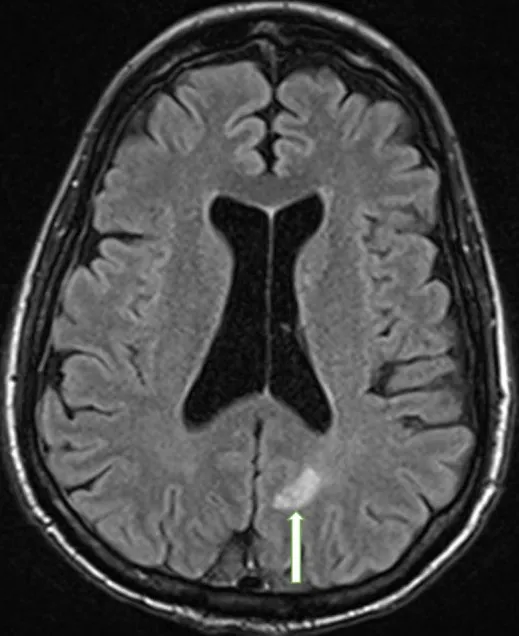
Brain MRI with and without contrast. The photograph illustrates an enhancing metastatic lesion located in the parasagittal left parietal lobe, measuring approximately 10 x 10 mm in diameter with mild diffusion restriction and mild surrounding vasogenic edema (white arrow).
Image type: radiology (mri)